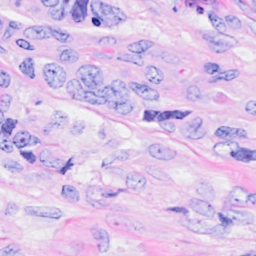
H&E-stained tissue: Breast